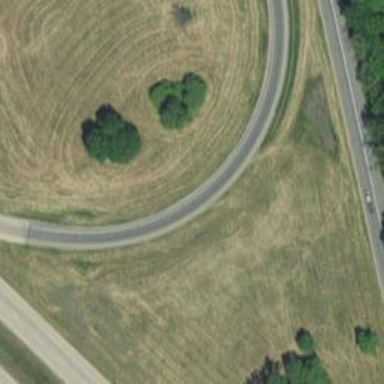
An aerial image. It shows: Asphalt motorway link.